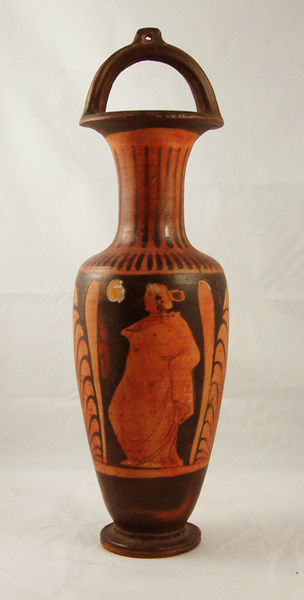
Titel: Campanian Amphora
Standort: Amherst (Massachusetts, USA)
Institution: Mead Art Museum, Amherst College
Schlagwörter: braun, orange, profil, woman, brown, vase, wood, greek, roman, bemalung, urn, ancient, antique, museum, ceramic, asian, pregnant, handle, anciet